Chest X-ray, PA view. Patient: 40 years old, sex F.
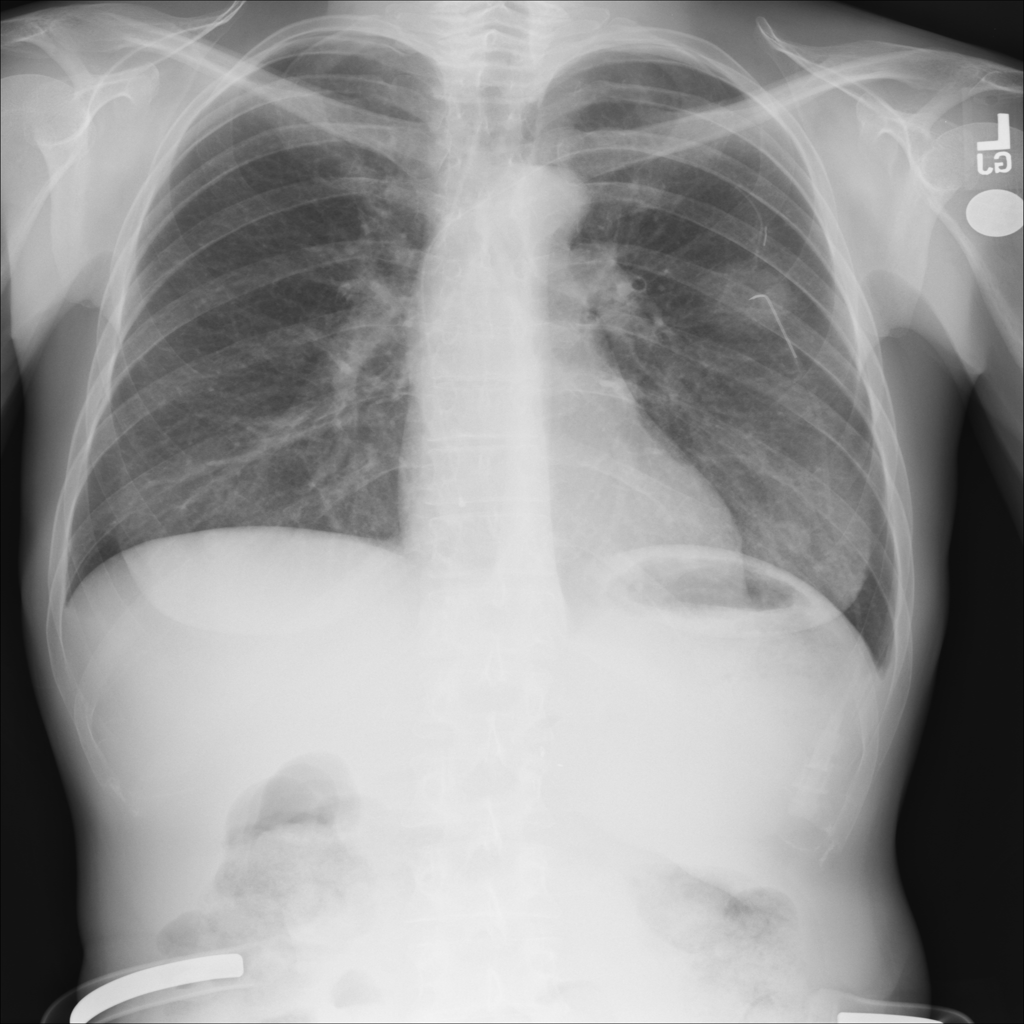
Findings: Nodule